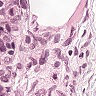
Metastatic tissue present: yes